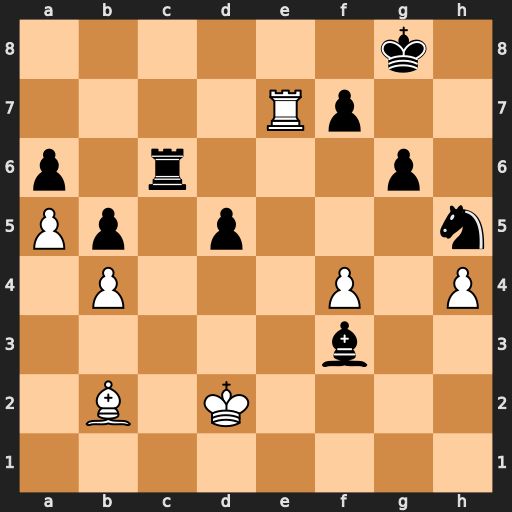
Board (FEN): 6k1/4Rp2/p1r3p1/Pp1p3n/1P3P1P/5b2/1B1K4/8
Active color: w
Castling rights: -
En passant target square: -
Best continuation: Re8+ Kh7 Rh8#